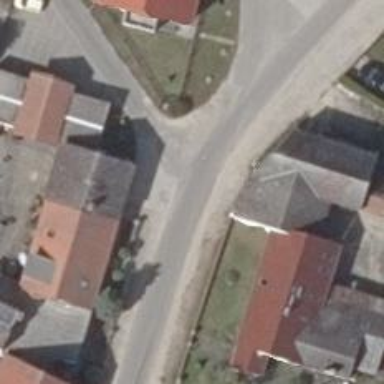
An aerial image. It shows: Residential road with asphalt surface.